Field crop: tomato
Growth stage: 1
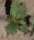
Species: solanum